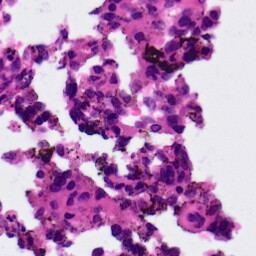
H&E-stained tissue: Ovarian